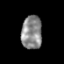
Tissue: prostate
Cell type: T cells
Senescence score: 0.1991
Nuclear area (px): 672
Mean DAPI intensity: 138.676